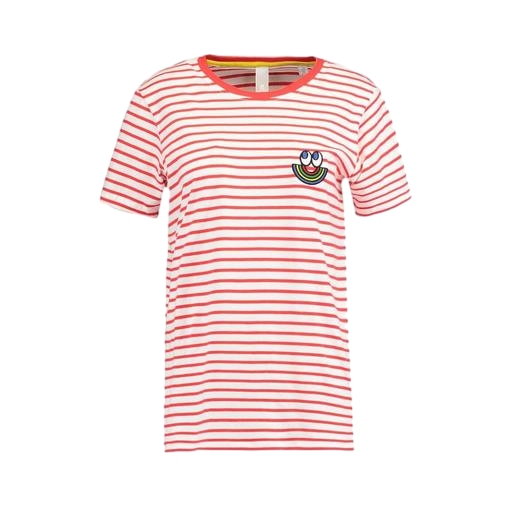
red striped tee, pink striped shortsleeved t-shirt, multicolor swallow-motif striped t-shirt, white background